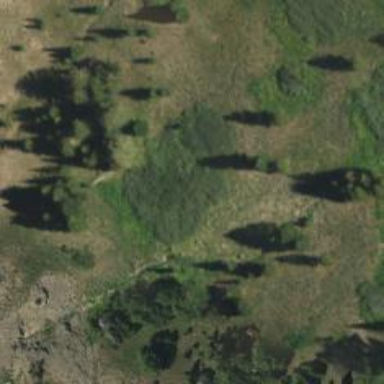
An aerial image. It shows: Wet meadow with wooded vegetation.